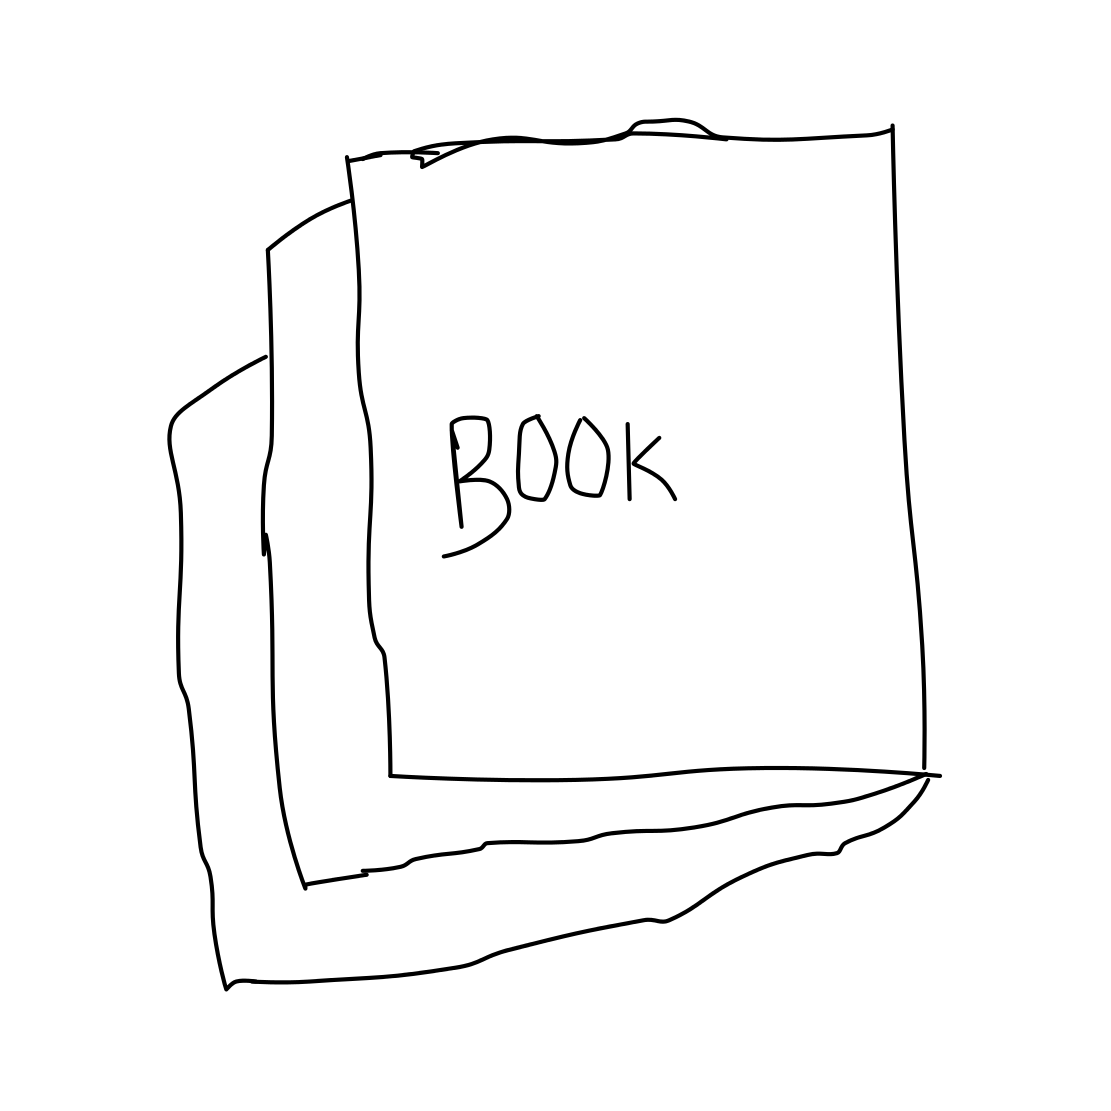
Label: book